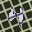
Label: 4